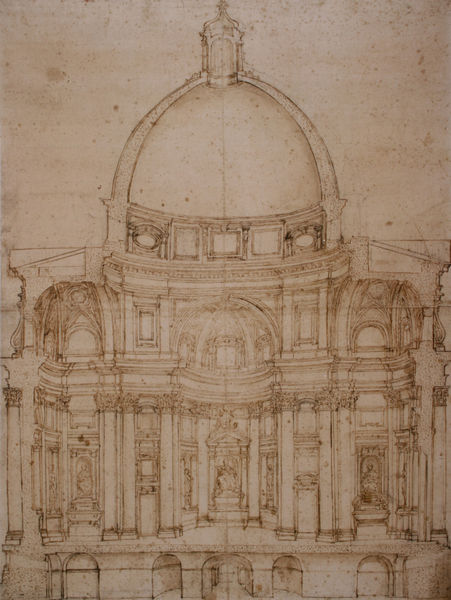
Titel: Entwurf für ein Mausoleum der Pamphili
Künstler: Pietro da Cortona
Standort: München:
Institution: Staatliche Graphische Sammlung
Schlagwörter: feder, weiß, gelb, ocker, braun, fenster, hell, laterne, licht, pfeiler, skizze, säule, säulen, zeichnung, dach, gebäude, rot, beige, wand, architektur, barock, sockel, spitze, innenraum, kirche, figur, rund, turm, schiff, schiffe, papier, bogen, fassade, italien, giebel, mauer, vergilbt, rundbogen, kuppel, lanze, papst, detail, brun, innenansicht, fein, tor, umriss, bögen, keller, nische, tusche, gewölbe, türmchen, dom, linie, denkmal, schnitt, kuppe, entwurf, lorbeer, tinte, altar, kapitelle, kathedrale, rom, kapitell, fries, sims, gesims, skulpturen, voluten, obergarden, querhaus, seitenschiff, antik, apsis, rundbögen, zentral, konstruktion, schwart, florenz, chor, kapelle, gebäud, vatikan, geschosse, plan, dresden, korinthisch, gezeichnet, querschnitt, rötel, sakralbau, basilika, frauenkirche, colonne, aufriss, tympanon, nischen, ädikula, bauplan, michelangelo, getönt, petersdom, krypta, zentralbau, superposition, fundament, sockelzone, längsschnitt, untergeschoss, seitenschiffe, ädikulamotiv, kuppelbau, tambour, architecture, coupole, dessin, pietro da cortona, griechisches kreuz, katakomben, st. peter, eglise, elevation, palais, kuppelkirche, vatikanstaat, voute, lunette, rome, rötelzeichnung, feine linien, renaissance, saint pierre, altare, barocco, borromini, san peter, section, kapitäle, architetkur, maderno, fiuguren, arches, tympans, dachlaterne